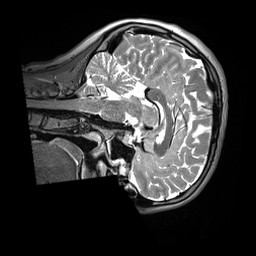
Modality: T2w
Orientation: sagittal
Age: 20
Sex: female
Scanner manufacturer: siemens
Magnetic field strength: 3 T
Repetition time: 3.2 s
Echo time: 0.408 s